Question: I'm retrieving tweets from Twitter with the Twitter API and displaying them in my own client.
However, I'm having some difficulty properly highlighting the right search terms. I want to an effect like the following:

The way I'm trying to do this in JS is with a function called highlightSearchTerms(), which takes the text of the tweet and an array of keywords to bold as arguments. It returns the text of the fixed tweet. I'm bolding keywords by wrapping them in a that has the class .search-term.
I'm having a lot of problems, which include:
- - -
An example tweet I want to be able to handle for:
'''
Input:
This is a keyword. This is a <a href="http://search.twitter.com/q=%23keyword">
#keyword</a> with a hashtag. This is a link with kEyWoRd:
<a href="http://thiskeyword.com">http://thiskeyword.com</a>.
Expected Output:
This is a
<span class="search-term">keyword</span>
. This is a <a href="http://search.twitter.com/q=%23keyword"> #
<span class="search-term">keyword</span>
</a> with a hashtag. This is a link with
<span class="search-term">kEyWoRd</span>
:<a href="http://thiskeyword.com">http://this
<span class="search-term>keyword.com</span>
</a>.
'''
I've tried many things, but unfortunately I can't quite find out the right way to tackle the problem. Any advice at all would be greatly appreciated.
Here is my code that works for some cases but ultimately doesn't do what I want. It fails to handle for when the keyword is in the later half of the link (e.g. <URL>. Sometimes it strangely also highlights 2 characters before a keyword as well. I doubt the best solution would resemble my code too much.
'''
function _highlightSearchTerms(text, keywords){
for (var i=0;i<keywords.length;i++) {
// create regex to find all instances of the keyword, catch the links that potentially come before so we can filter them out in the next step
var searchString = new RegExp("[http://twitter.com/||q=%23]*"+keywords[i], "ig");
// create an array of all the matched keyword terms in the tweet, we can't simply run a replace all as we need them to retain their initial case
var keywordOccurencesInitial = text.match(searchString);
// create an array of the keyword occurences we want to actually use, I'm sure there's a better way to create this array but rather than try to optimize, I just worked with code I know should work because my problem isn't centered around this block
var keywordOccurences = [];
if (keywordOccurencesInitial != null) {
for(var i3=0;i3<keywordOccurencesInitial.length;i3++){
if (keywordOccurencesInitial[i3].indexOf("http://twitter.com/") > -1 || keywordOccurencesInitial[i3].indexOf("q=%23") > -1)
continue;
else
keywordOccurences.push(keywordOccurencesInitial[i3]);
}
}
// replace our matches with search term
// the regex should ensure to NOT catch terms we've already wrapped in the span
// i took the negative lookbehind workaround from http://stackoverflow.com/a/6<PHONE>
if (keywordOccurences != null) {
for(var i2=0;i2<keywordOccurences.length;i2++){
var searchString2 = new RegExp("(q=%23||http://twitter.com/||<span class='search-term'>)?"+keywordOccurences[i2].trim(), "g"); // don't replace what we've alrdy replaced
text = text.replace(searchString2,
function($0,$1){
return $1?$0:"<span class='search-term'>"+keywordOccurences[i2].trim()+"</span>";
});
}
}
return text;
}
'''
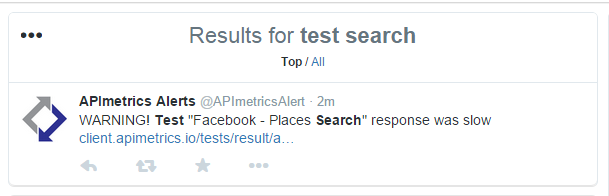
Answer: <URL> you can probably work with:
'''
var getv = document.getElementById('tekt').value;
var keywords = "keyword,big elephant"; // comma delimited keyword list
var rekeywords = "(" + keywords.replace(/\, ?/ig,"|") + ")"; // wraps keywords in ( and ), and changes , to a pipe (character for regex alternation)
var keyrex = new RegExp("(#?\b" + rekeywords + "\b)(?=[^>]*?<[^>]*>|(?![^>]*>))","igm")
alert(keyrex);
document.getElementById('tekt').value = document.getElementById('tekt').value.replace(keyrex,"<span class="search-term">$1</span>");
'''
<URL> is a variation that attempts to deal with word forms. If the word ends with ed,es,s,ing,etc, it chops it off and also, while looking for word-boundaries at the end of the word, it also looks for words ending in common suffixes. It's not perfect, for instance the past tense of ride is rode. Accounting for that with Regex is nigh-impossible without opening yourself up to tons of false-positives.
'''
var getv = document.getElementById('tekt').value;
var keywords = "keywords,big elephant";
var rekeywords = "(" + keywords.replace(/(es|ing|ed|d|s|e)?(\s*,\s*|$)/ig,"(es|ing|ed|d|s|e)?$2").replace(/,/g,"|") + ")";
var keyrex = new RegExp("(#?\b" + rekeywords + "\b)(?=[^>]*?<[^>]*>|(?![^>]*>))","igm")
console.log(keyrex);
document.getElementById('tekt').value = document.getElementById('tekt').value.replace(keyrex,"<span class="search-term">$1</span>");
'''
Edit
> This is just about perfect. Do you know how to slightly modify it so the keyword in thiskeyword.com would also be highlighted?
Change this line
'''
var keyrex = new RegExp("(#?\b" + rekeywords + "\b)(?=[^>]*?<[^>]*>|(?![^>]*>))","igm")
'''
to (All I did was remove both '\b''s):
'''
var keyrex = new RegExp("(#?" + rekeywords + ")(?=[^>]*?<[^>]*>|(?![^>]*>))","igm")
'''
But be warned, you'll have problems like 'smiles' ending up as ss (if a user searches for mile), and there's nothing regex can do about that. Regex's definition of a word is alphanumeric characters, it has no dictionary to check.